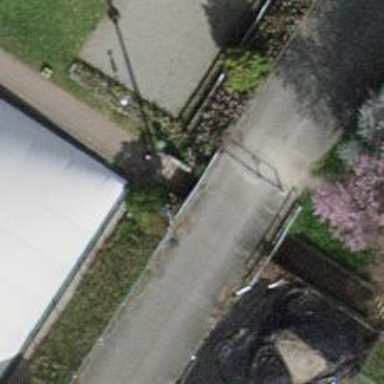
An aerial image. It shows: Footway with asphalt surface going through tunnel.